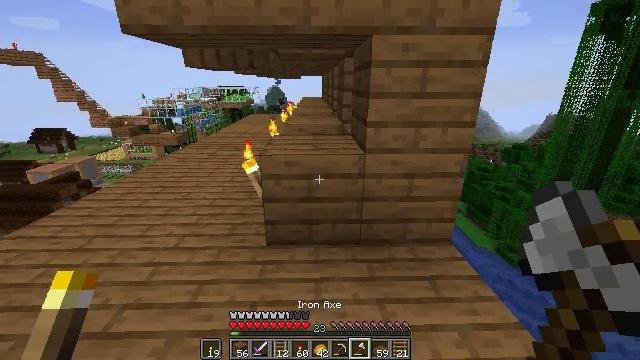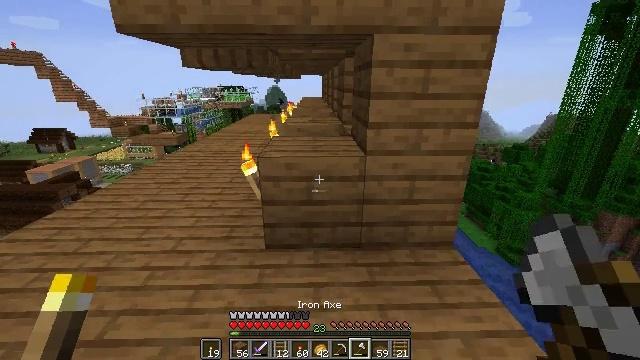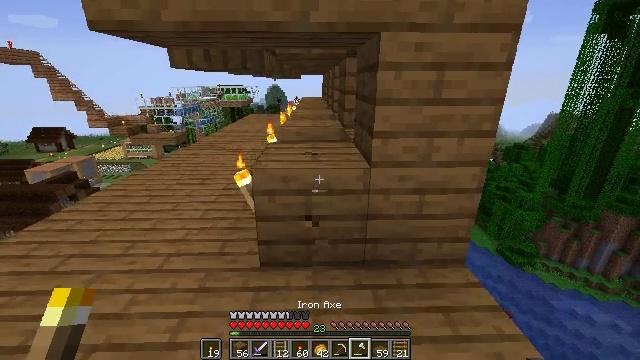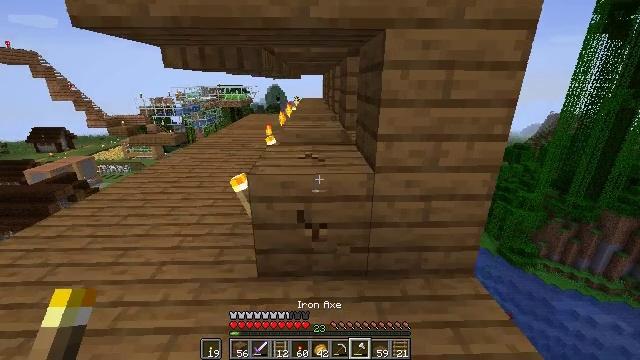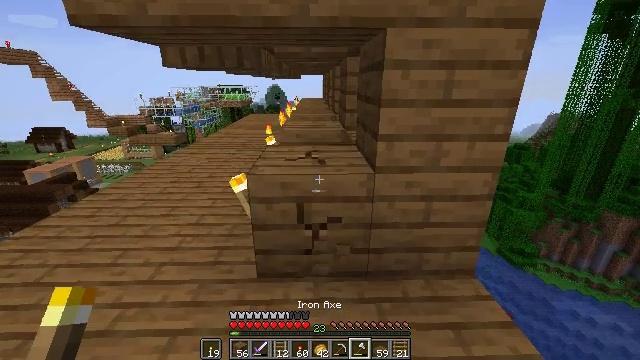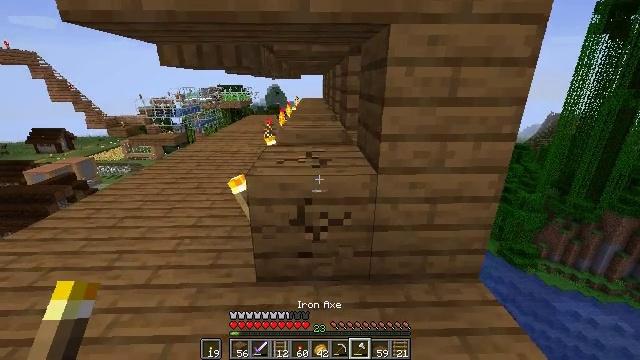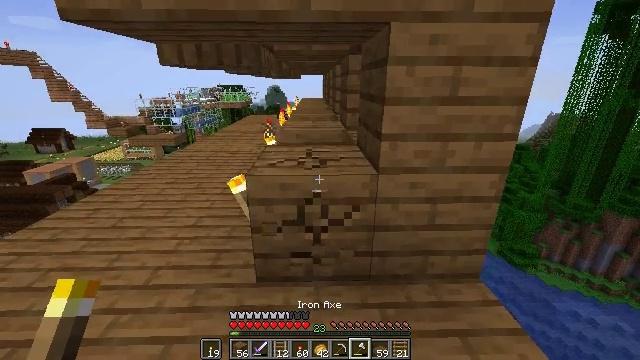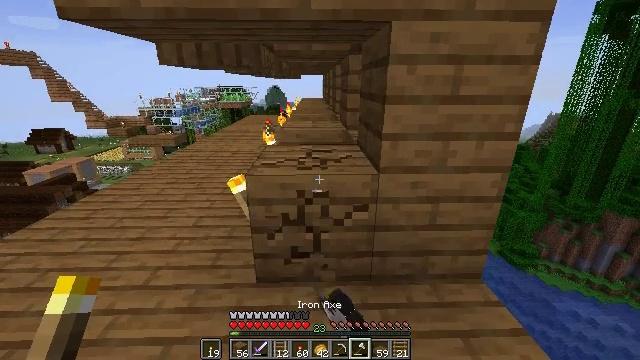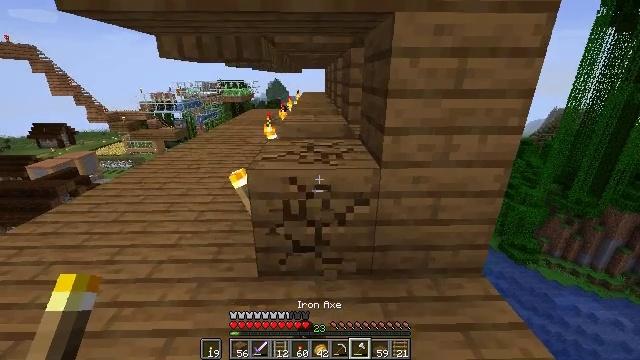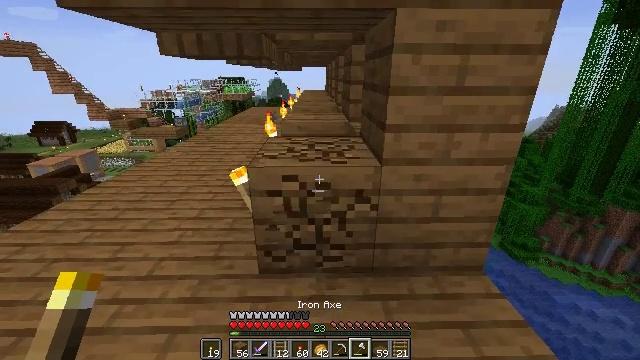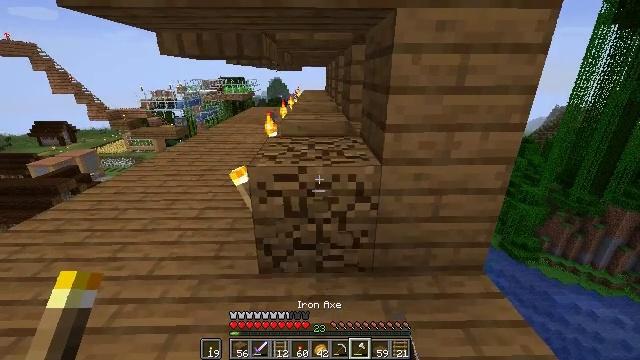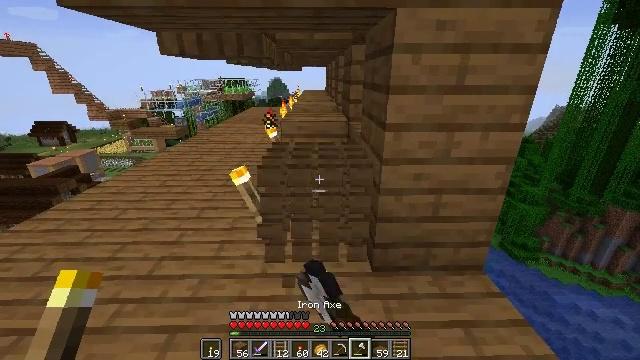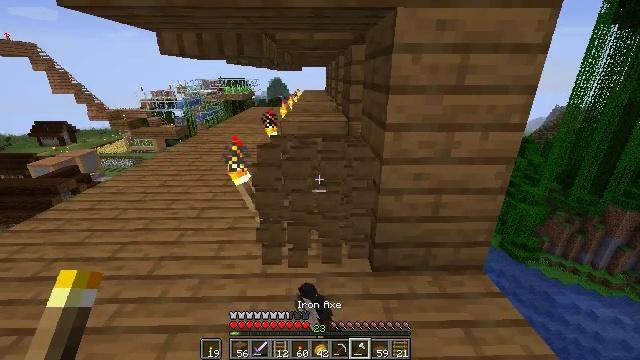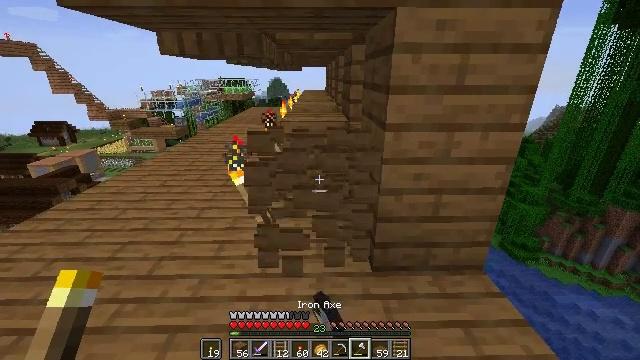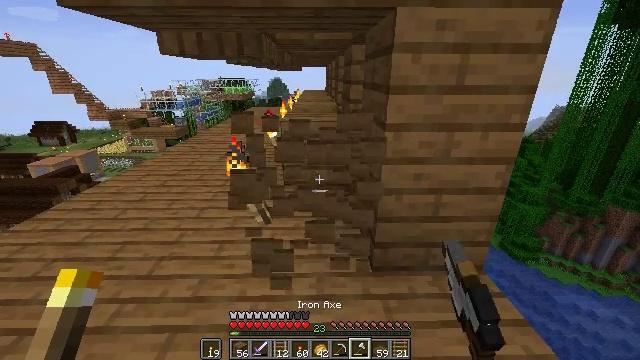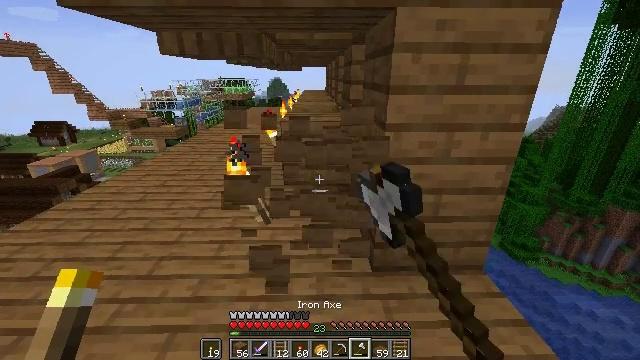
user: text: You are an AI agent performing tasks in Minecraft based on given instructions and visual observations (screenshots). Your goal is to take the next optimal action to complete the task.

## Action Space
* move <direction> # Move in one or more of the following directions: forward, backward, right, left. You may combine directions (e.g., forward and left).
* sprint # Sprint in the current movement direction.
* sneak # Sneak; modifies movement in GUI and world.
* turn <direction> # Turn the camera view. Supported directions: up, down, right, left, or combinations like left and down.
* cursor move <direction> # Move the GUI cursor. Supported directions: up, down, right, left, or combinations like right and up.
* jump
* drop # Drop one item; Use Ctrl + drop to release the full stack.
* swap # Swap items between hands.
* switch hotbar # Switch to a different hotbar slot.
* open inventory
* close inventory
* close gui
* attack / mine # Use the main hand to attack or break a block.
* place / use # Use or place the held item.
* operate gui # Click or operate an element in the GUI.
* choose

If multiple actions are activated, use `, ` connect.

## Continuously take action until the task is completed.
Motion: motion action
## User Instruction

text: Harvest spruce planks for building.
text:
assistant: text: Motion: move forward
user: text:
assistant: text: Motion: move forward, attack / mine
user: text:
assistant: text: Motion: attack / mine
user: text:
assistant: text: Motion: attack / mine
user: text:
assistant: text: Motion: attack / mine
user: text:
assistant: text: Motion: attack / mine
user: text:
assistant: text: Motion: attack / mine
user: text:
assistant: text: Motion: turn down, attack / mine
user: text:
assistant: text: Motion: attack / mine
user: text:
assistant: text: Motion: attack / mine
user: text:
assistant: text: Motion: attack / mine
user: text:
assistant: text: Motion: attack / mine
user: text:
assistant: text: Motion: attack / mine
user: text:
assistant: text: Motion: attack / mine
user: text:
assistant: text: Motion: attack / mine
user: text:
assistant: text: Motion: attack / mine
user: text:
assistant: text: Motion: move forward, attack / mine
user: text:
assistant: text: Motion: move forward
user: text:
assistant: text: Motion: move forward
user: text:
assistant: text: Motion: move forward
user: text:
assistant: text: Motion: move forward
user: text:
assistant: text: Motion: move forward
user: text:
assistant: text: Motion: move forward
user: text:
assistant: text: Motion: move forward
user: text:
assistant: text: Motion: attack / mine
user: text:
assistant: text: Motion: attack / mine
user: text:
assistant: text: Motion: attack / mine
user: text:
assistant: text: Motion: attack / mine
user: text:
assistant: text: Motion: attack / mine
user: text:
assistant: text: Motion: attack / mine